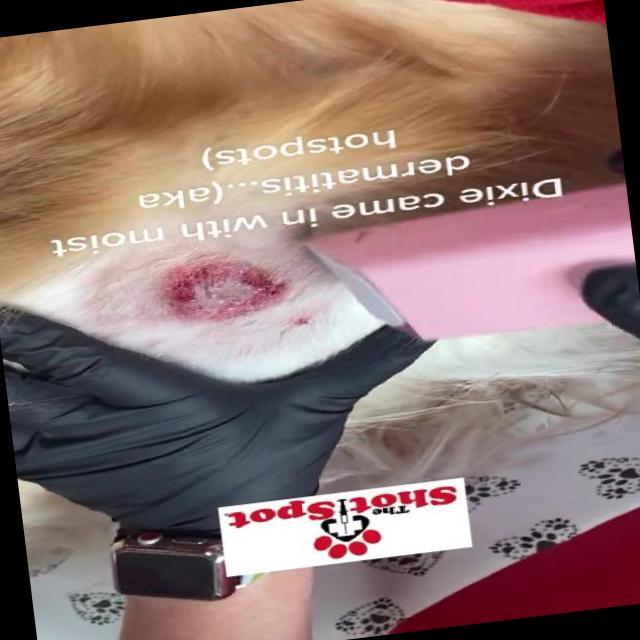
Canine dermatitis — inflammation of the skin presenting with erythema, pruritus, papules, and excoriation. May be allergic, contact, or atopic in origin.